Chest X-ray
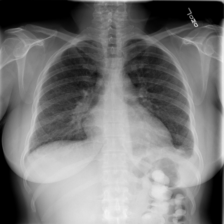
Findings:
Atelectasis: positive
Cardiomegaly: negative
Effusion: negative
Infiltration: negative
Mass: negative
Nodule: positive
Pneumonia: negative
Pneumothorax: negative
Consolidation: positive
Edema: negative
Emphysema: negative
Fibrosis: negative
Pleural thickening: negative
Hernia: negative